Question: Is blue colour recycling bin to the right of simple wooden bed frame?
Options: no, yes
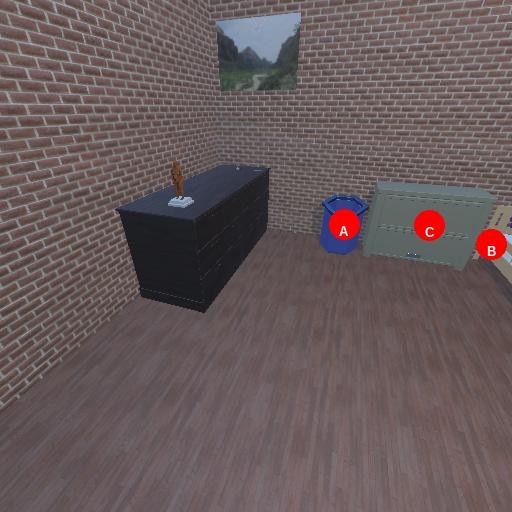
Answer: no